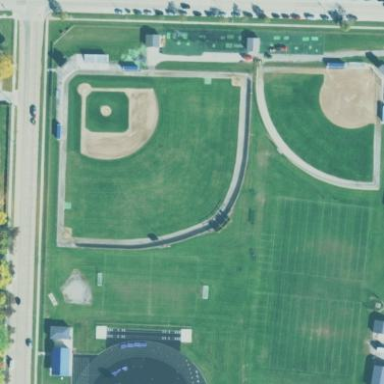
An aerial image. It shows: Baseball pitch for leisure land activities.